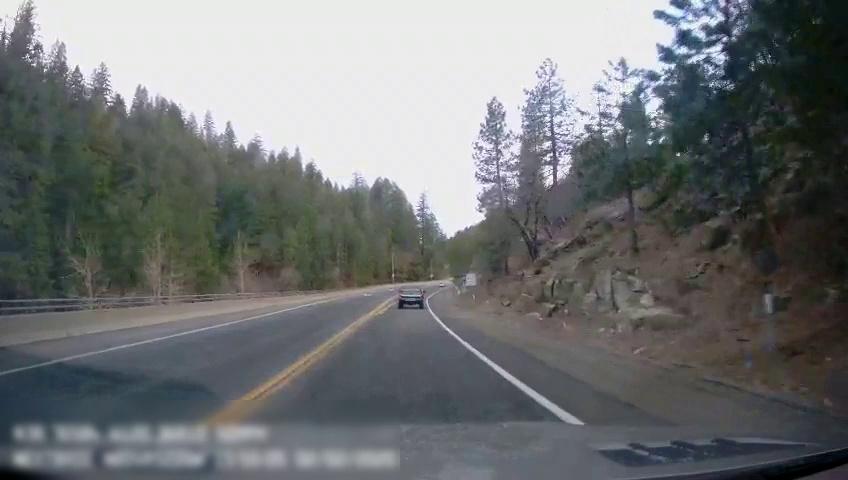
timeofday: Day
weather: Sunny
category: Drivable Space
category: Vehicles | Truck
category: Lanes | Current Lane
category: Lanes | Current Lane
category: Lanes | Alternate Lane
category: Traffic | Signs